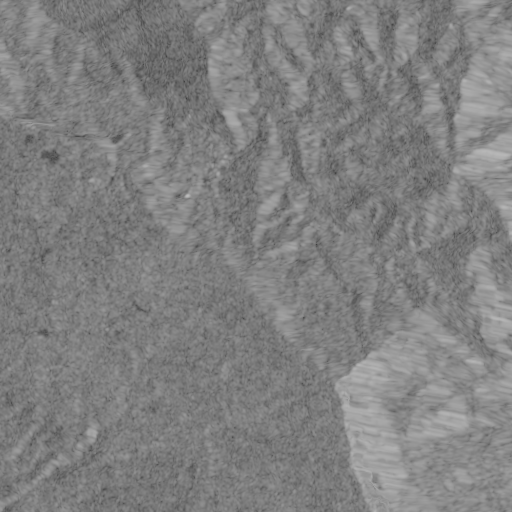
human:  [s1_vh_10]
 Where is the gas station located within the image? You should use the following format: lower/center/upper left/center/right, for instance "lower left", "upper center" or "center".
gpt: The gas station is located in the upper center of the image.
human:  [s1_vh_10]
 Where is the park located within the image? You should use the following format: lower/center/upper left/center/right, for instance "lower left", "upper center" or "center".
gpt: The park is located in the upper center of the image.
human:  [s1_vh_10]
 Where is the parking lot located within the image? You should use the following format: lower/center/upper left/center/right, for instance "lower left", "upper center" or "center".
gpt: There is no parking lot in the image.

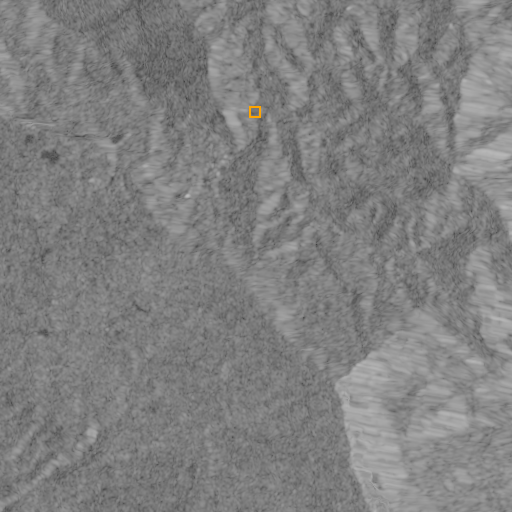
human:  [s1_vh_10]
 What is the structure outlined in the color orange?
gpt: The structure outlined in orange is a park.
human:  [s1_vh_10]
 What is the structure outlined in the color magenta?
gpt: There is no magenta outline.